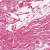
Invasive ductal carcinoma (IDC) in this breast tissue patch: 0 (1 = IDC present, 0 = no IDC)